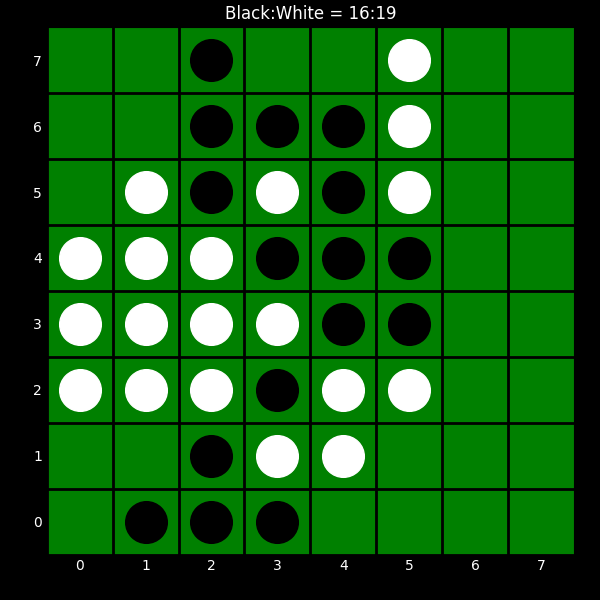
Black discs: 16
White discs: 19